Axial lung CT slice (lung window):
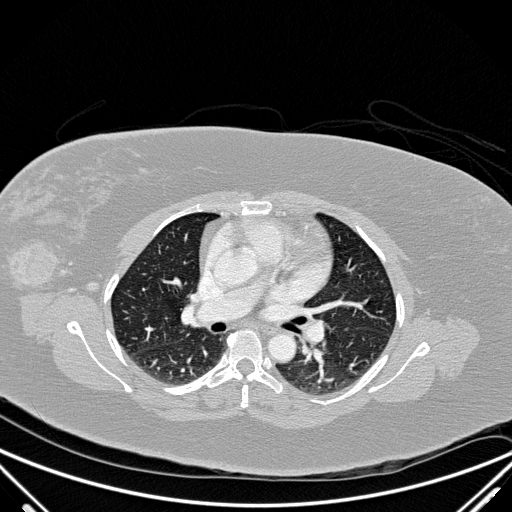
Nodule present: no